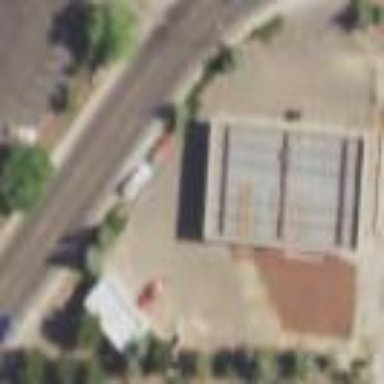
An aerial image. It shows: Fuel station.